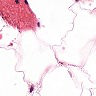
Metastatic tissue present: no